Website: lowes
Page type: stored-credit-cards
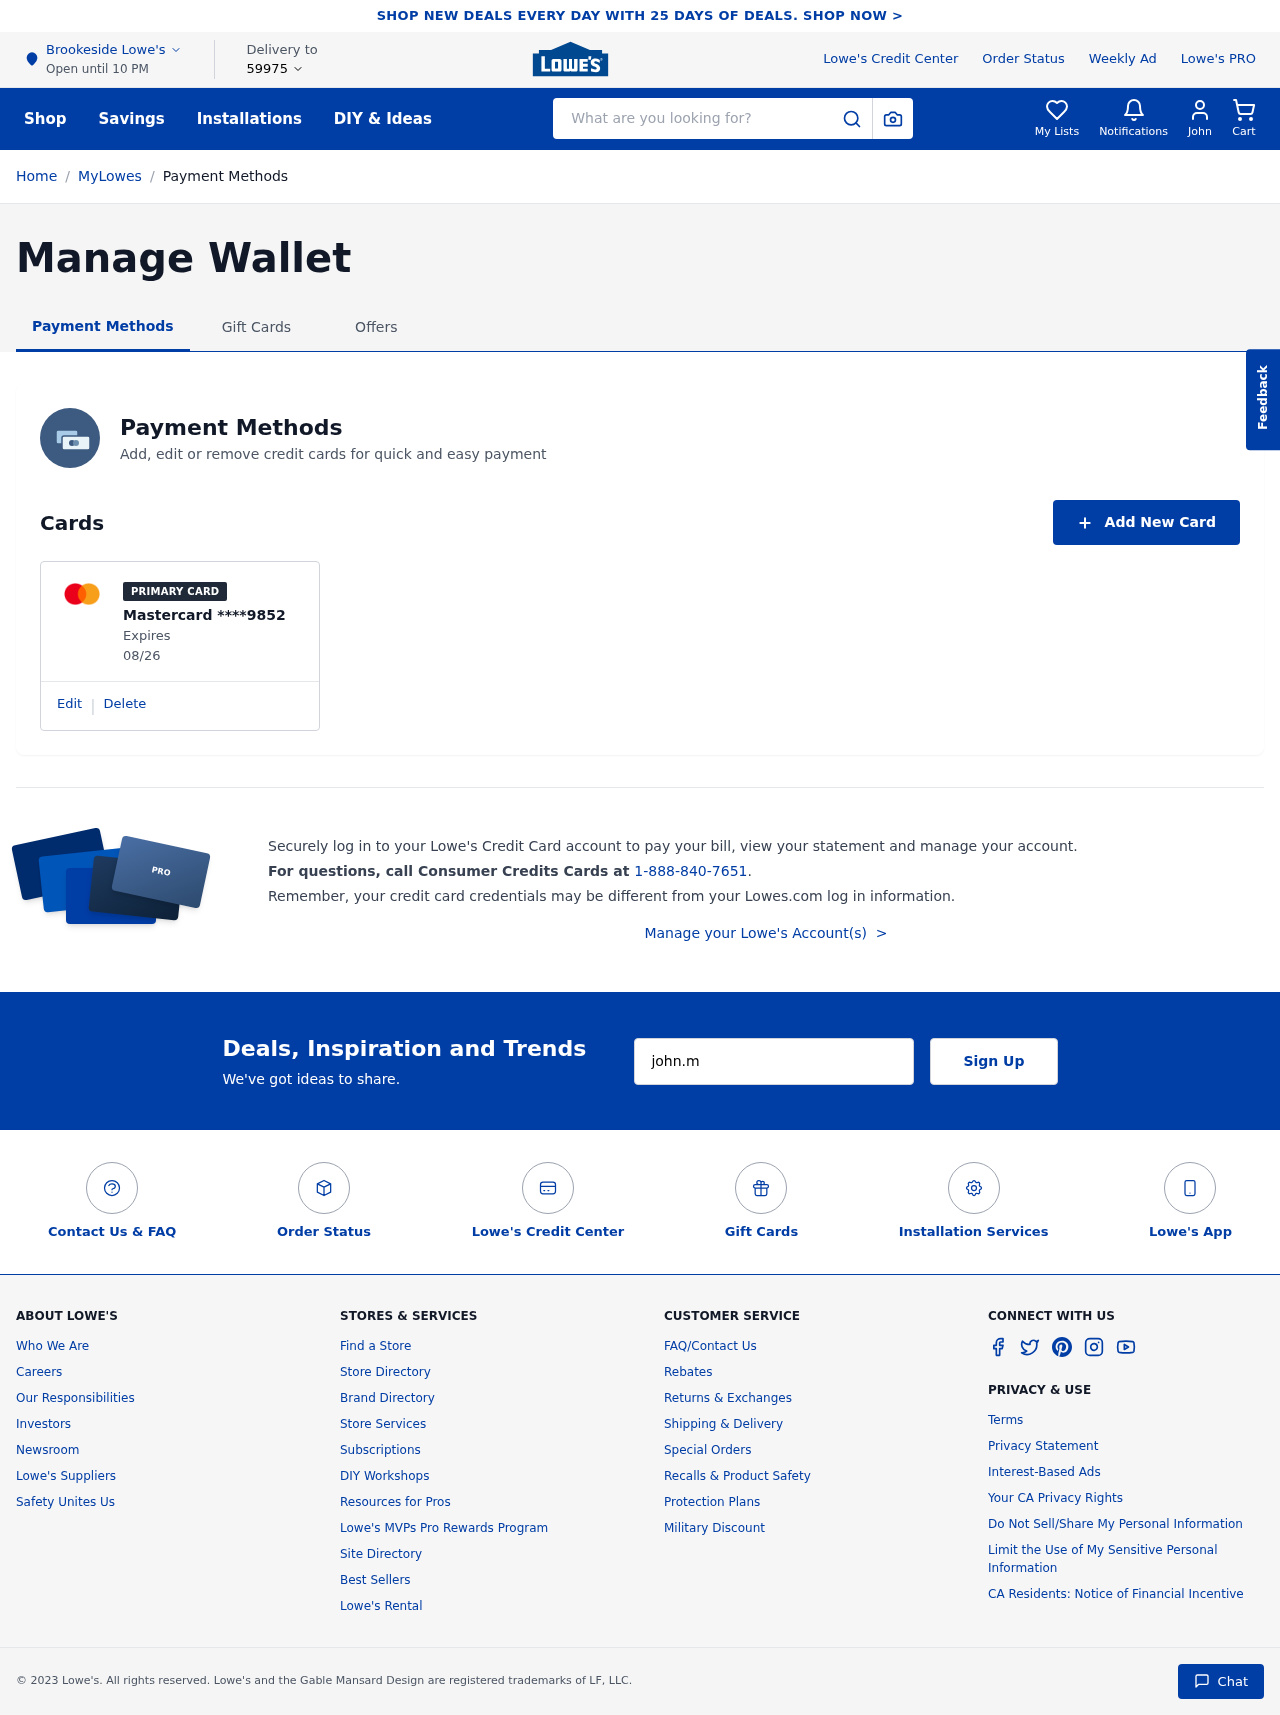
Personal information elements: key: PII_CARD_EXPIRY
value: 08/26
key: PII_CARD_LAST4
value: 9852
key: PII_CARD_TYPE
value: Mastercard
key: PII_CITY
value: Brookeside
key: PII_EMAIL
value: john.morrison@gmail.com
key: PII_FIRSTNAME
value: John
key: PII_POSTCODE
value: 59975
Search elements: key: HEADER_SEARCH
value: What are you looking for?